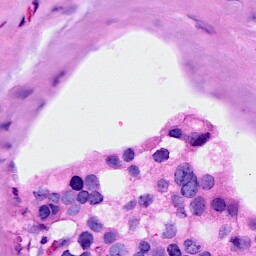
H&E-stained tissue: Breast